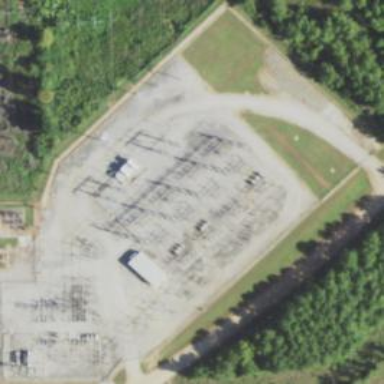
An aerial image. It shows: Fence surrounds transmission level power substation.